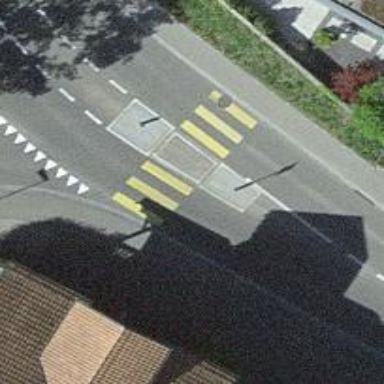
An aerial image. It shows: Uncontrolled crossing with pedestrian island.